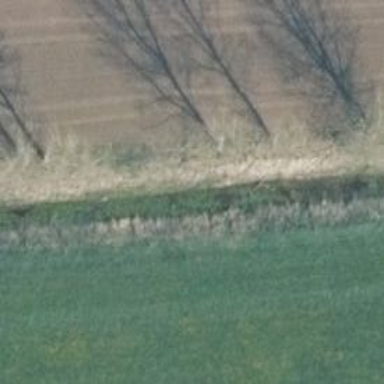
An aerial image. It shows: Row of deciduous broadleaved trees.